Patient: sex M, age 64
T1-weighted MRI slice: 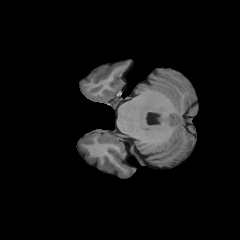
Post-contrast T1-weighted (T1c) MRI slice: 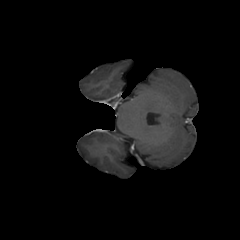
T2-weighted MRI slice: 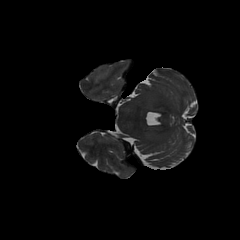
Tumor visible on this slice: no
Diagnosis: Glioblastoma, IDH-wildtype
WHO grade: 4